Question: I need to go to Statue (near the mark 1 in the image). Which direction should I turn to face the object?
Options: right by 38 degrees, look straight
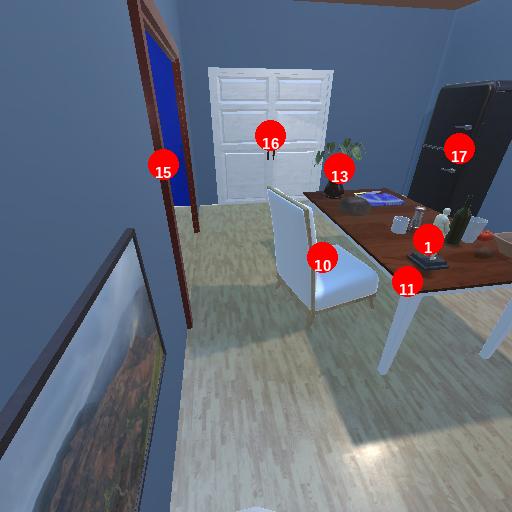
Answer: right by 38 degrees